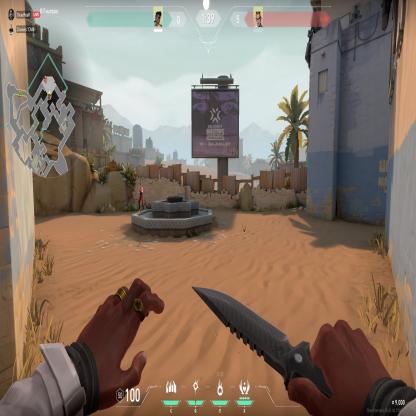
Label: enemy